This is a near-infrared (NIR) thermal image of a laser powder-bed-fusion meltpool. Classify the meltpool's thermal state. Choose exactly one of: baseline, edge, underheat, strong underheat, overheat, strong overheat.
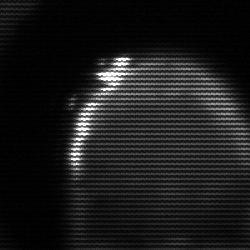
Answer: edge